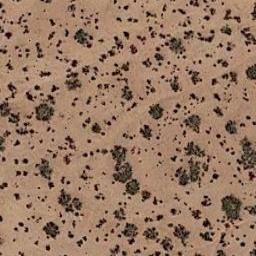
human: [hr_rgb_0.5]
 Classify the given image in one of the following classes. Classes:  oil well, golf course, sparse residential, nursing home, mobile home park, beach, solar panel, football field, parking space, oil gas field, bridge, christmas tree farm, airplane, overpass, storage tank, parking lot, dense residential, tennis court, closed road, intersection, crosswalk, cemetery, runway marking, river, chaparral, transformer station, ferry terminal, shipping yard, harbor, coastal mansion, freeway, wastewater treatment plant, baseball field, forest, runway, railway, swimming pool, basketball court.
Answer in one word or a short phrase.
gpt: chaparral